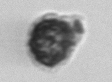
Label: Syracosphaera_pulchra